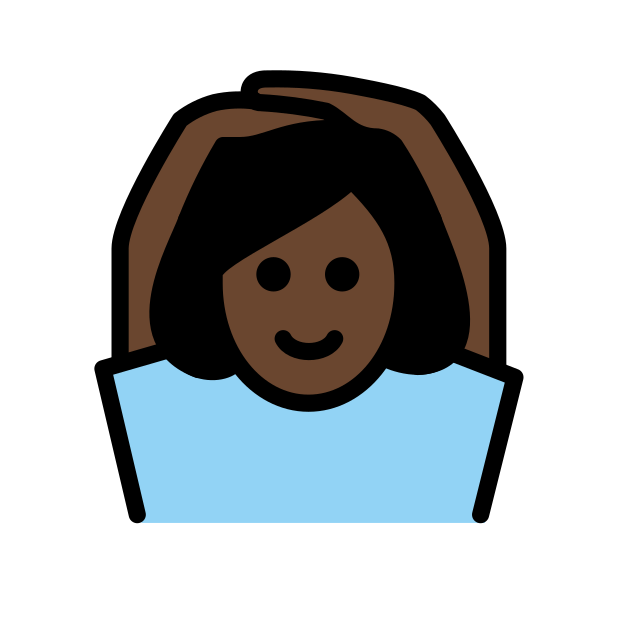
woman gesturing OK: dark skin tone